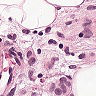
Metastatic tissue present: yes